一年级 · 算术
先找出规律, 然后把合适的数填在

里。(共 8 分)

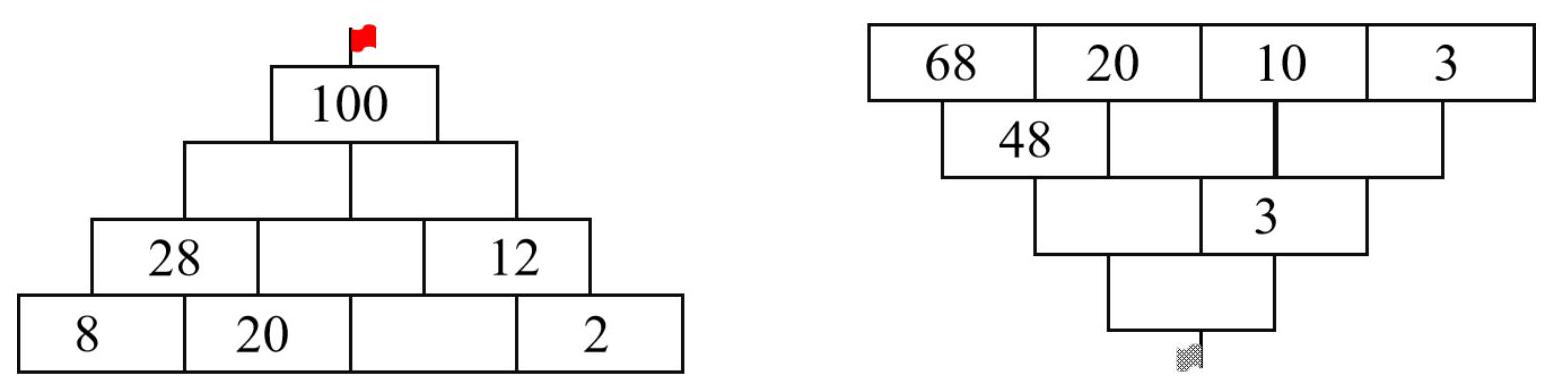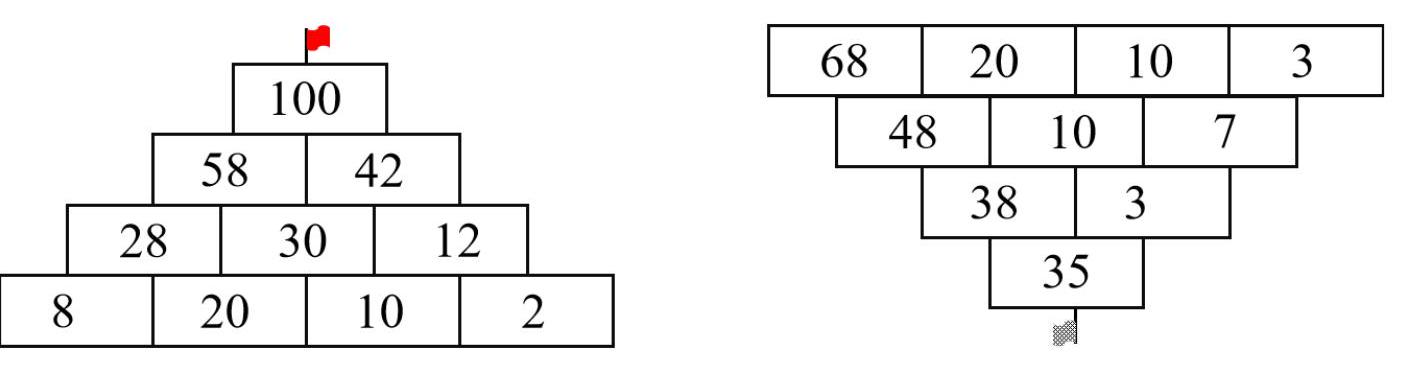
答案: 详解